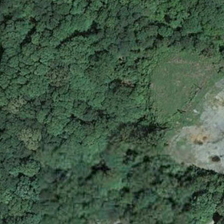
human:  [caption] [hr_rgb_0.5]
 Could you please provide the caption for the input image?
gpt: many green trees are in a piece of forest .

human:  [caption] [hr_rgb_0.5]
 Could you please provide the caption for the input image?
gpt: the woods are dense while there is a semicircular open space aside .

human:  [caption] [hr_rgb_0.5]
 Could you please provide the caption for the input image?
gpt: many green trees are in a piece of forest .

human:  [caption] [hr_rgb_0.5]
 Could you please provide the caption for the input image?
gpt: the woods are dense while there is a semicircular open space aside .

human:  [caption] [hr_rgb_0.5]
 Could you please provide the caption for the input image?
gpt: many green trees are in a piece of forest .